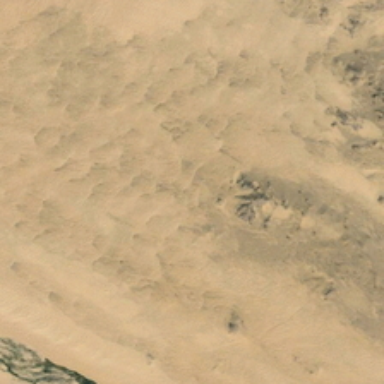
The stony bulges looks like the yellow sacles in this stretch of desert with a dried out pond .